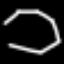
Label: octagon